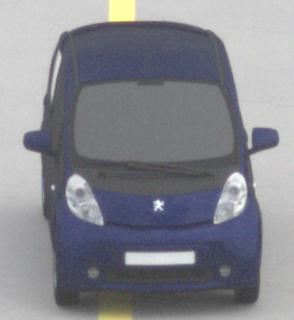
Make: Peugeot
Model: iOn
Detailed model: iOn
Model produced from: 2010/12
Model produced until: 2013/02
Doors: 5
Color: blue
Road condition: dry road
Daytime: midday
Contrast: low contrast